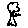
Label: tree